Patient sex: M
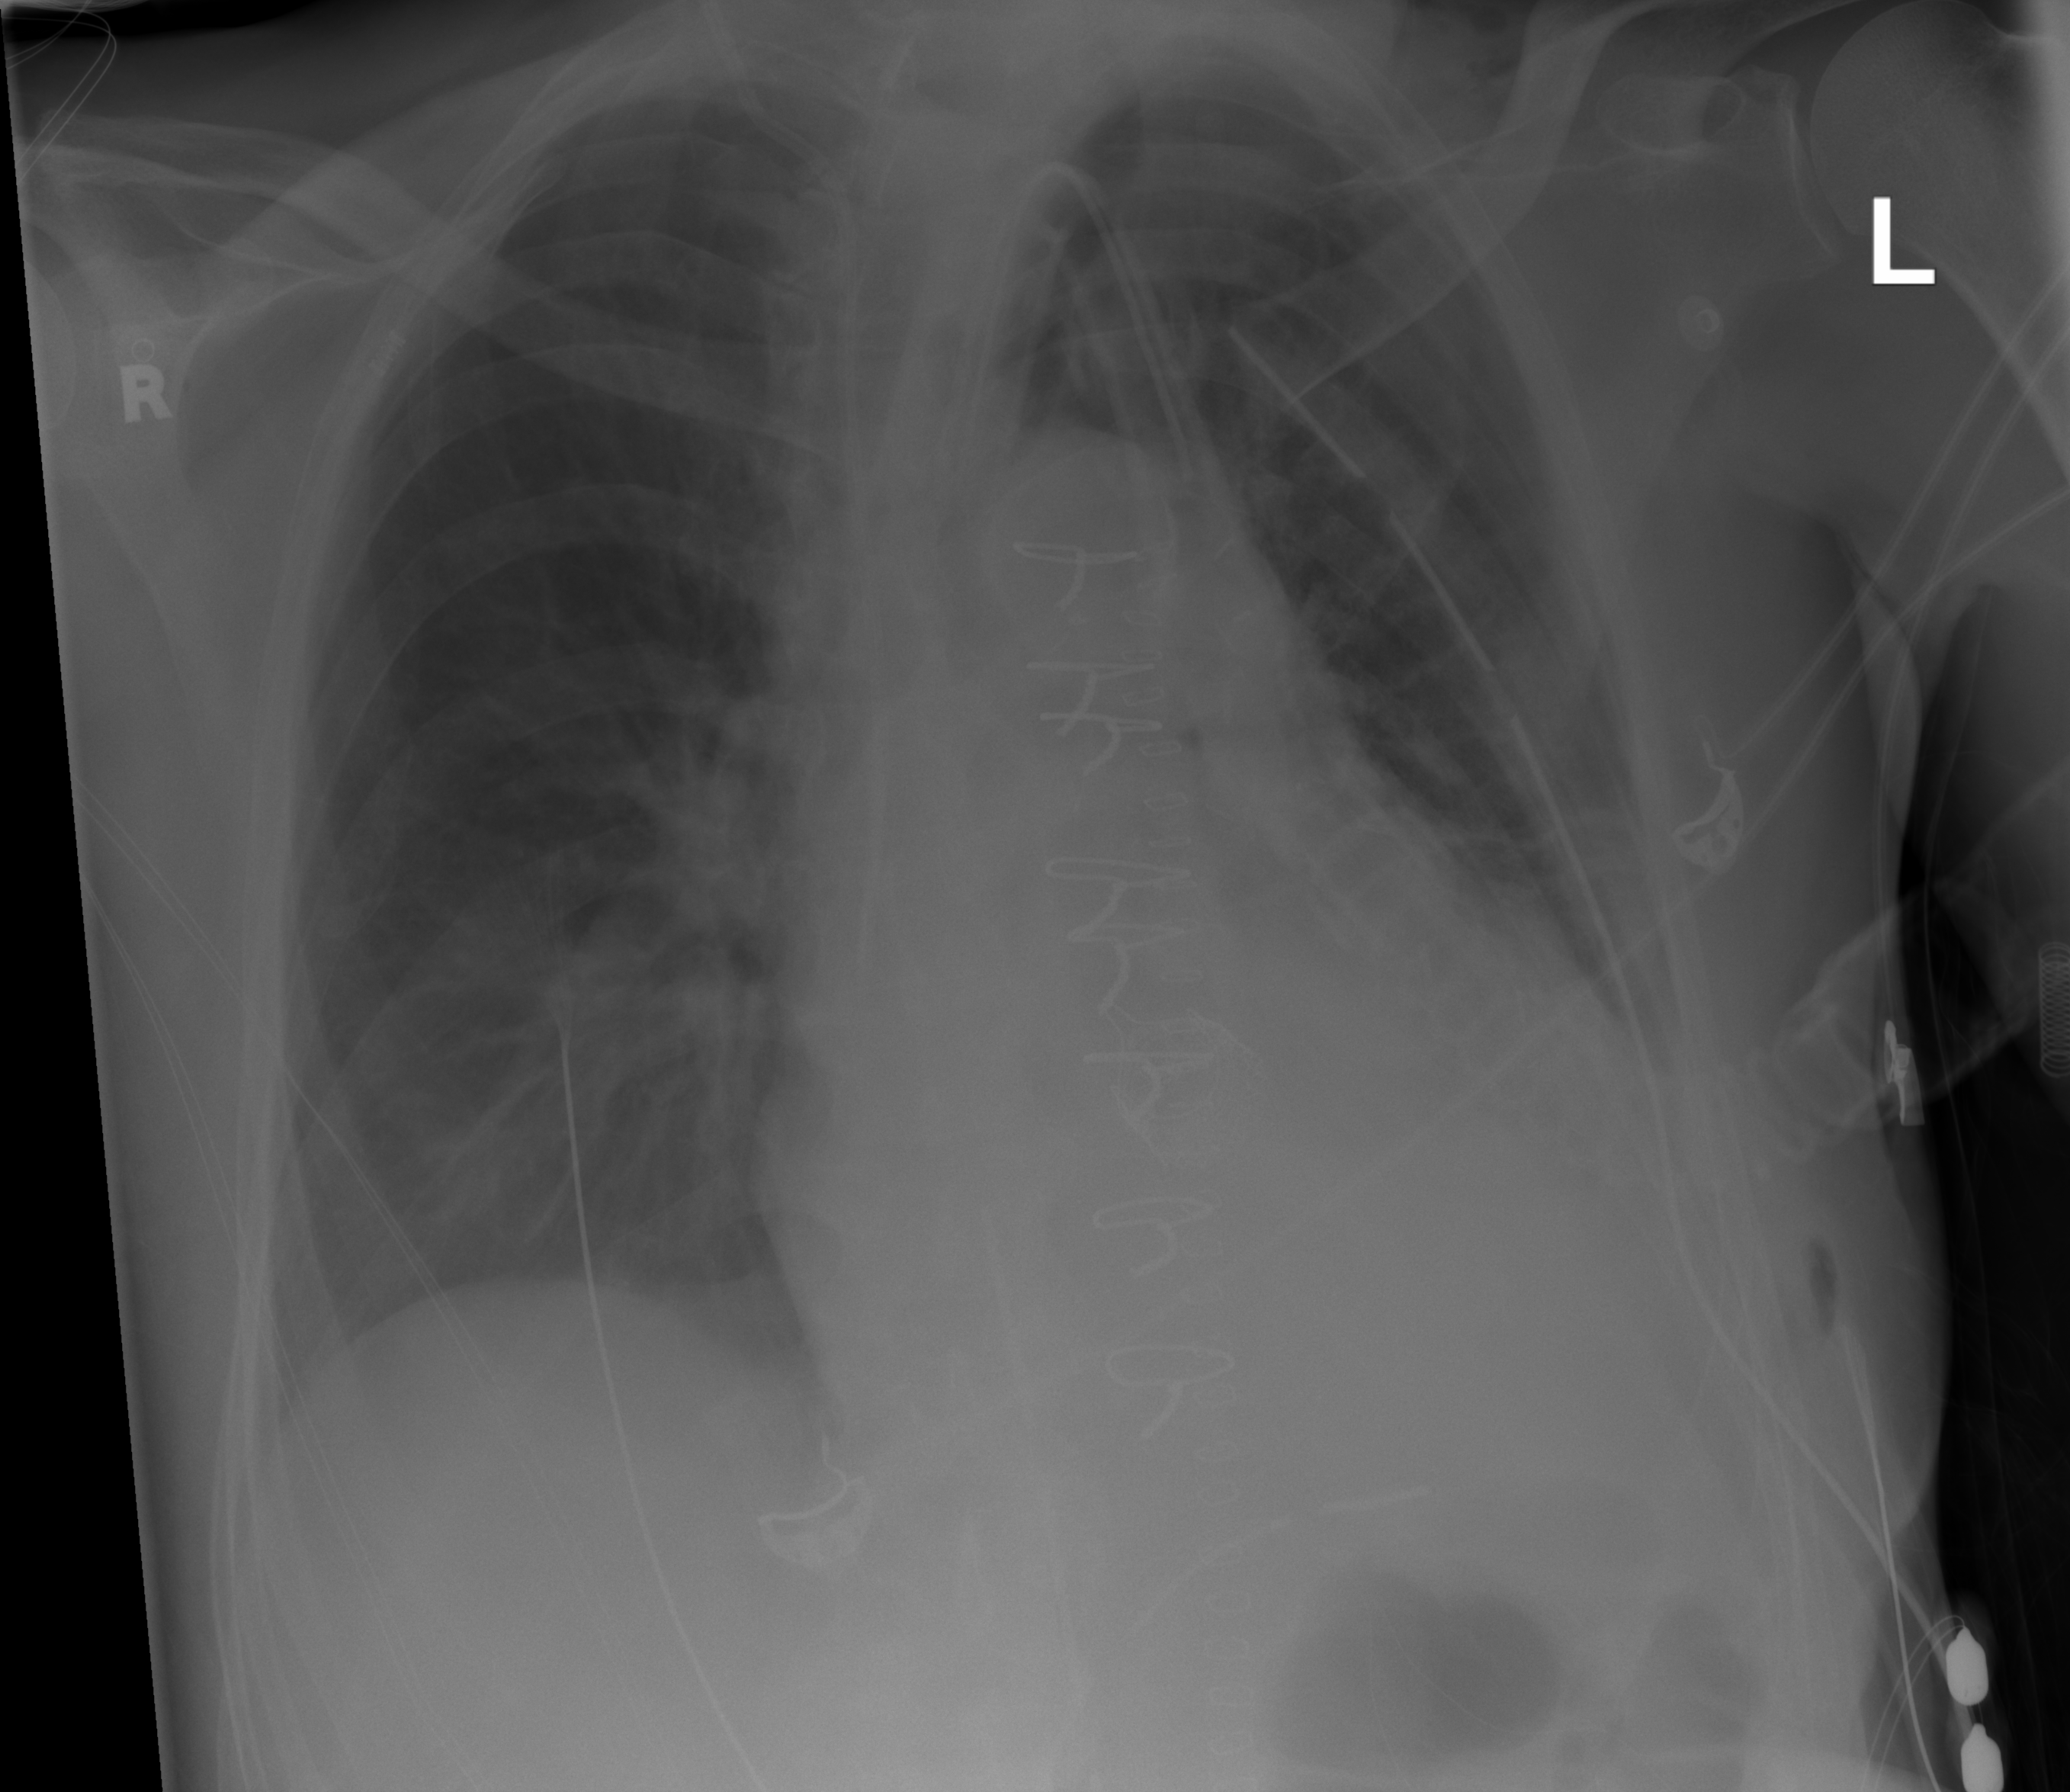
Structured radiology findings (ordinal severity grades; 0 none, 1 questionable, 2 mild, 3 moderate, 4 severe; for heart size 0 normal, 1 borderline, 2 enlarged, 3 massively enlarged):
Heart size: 3
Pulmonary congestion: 2
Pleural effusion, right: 0
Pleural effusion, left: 2
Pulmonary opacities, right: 2
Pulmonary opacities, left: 0
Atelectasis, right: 0
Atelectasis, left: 2